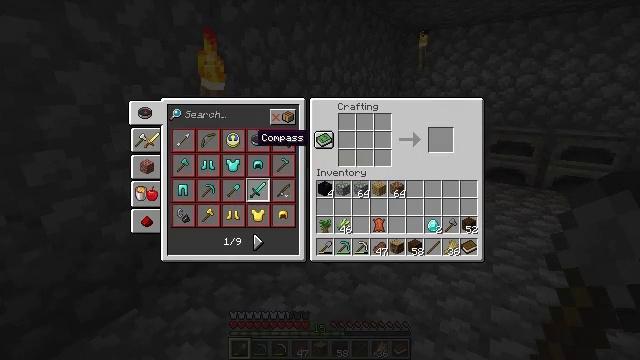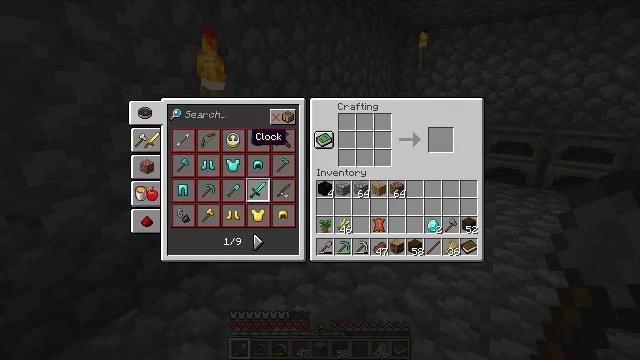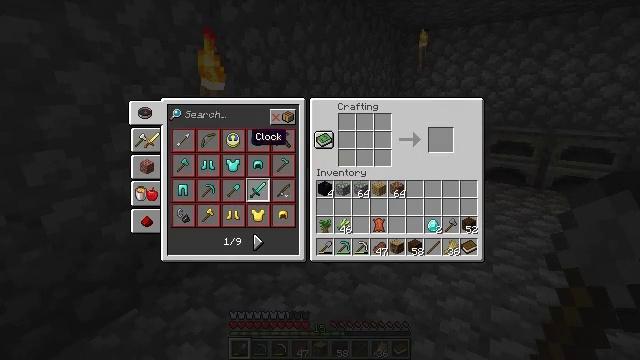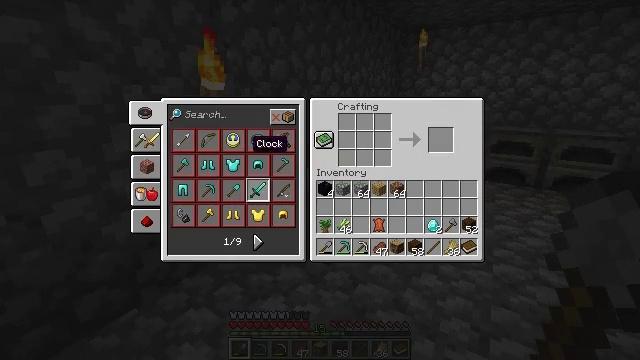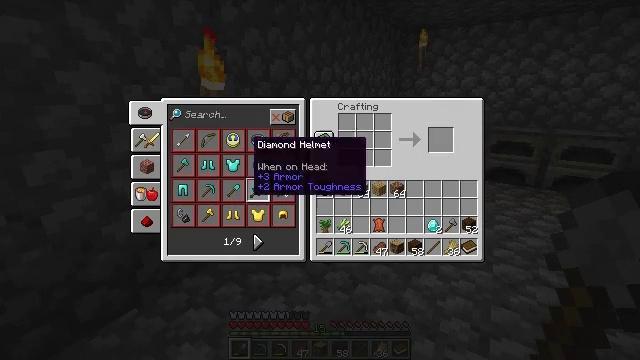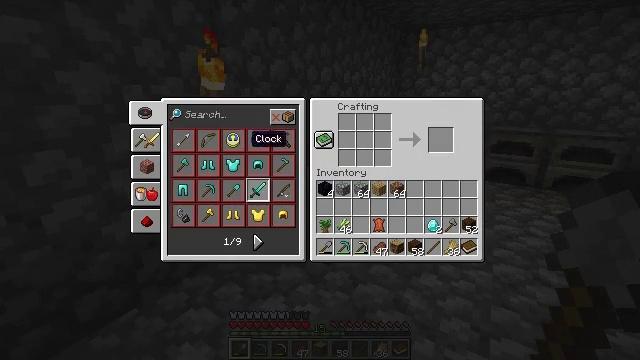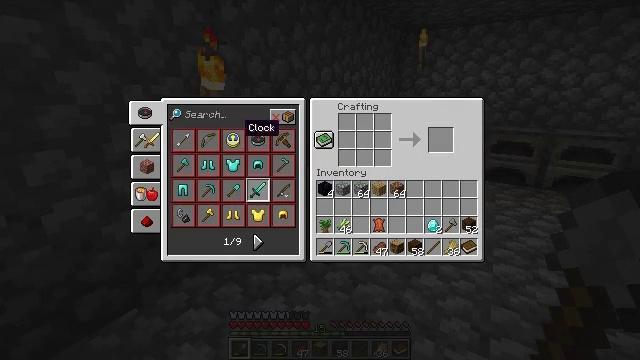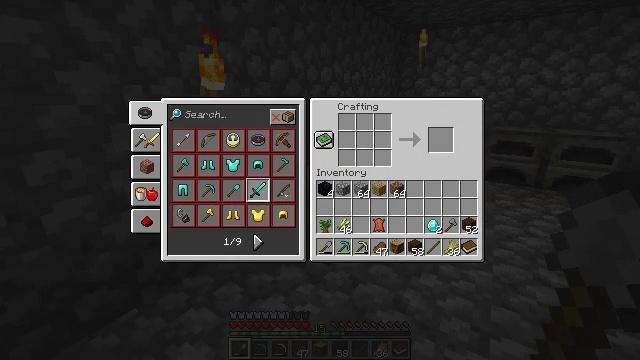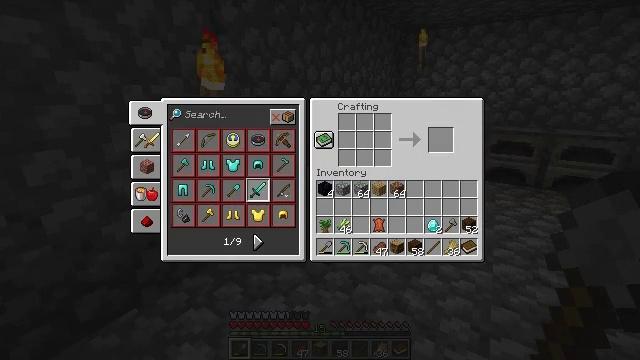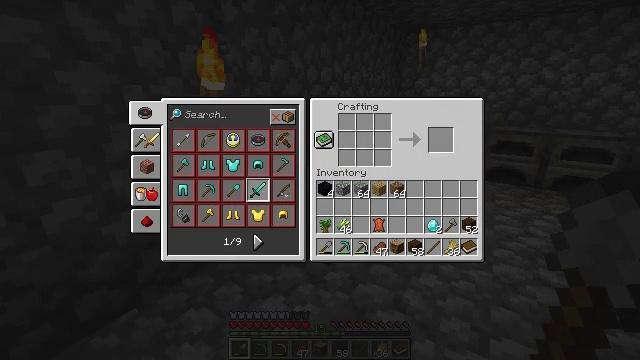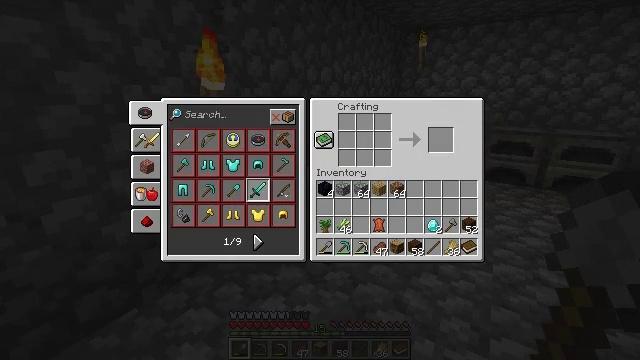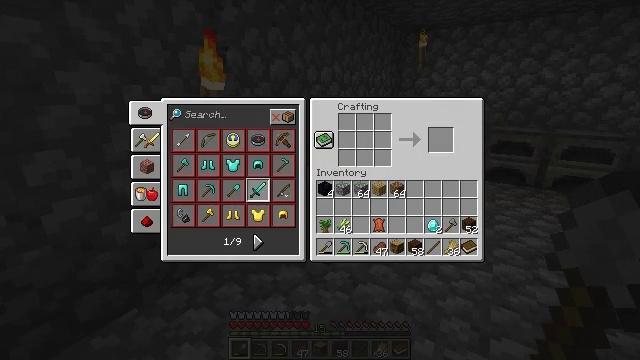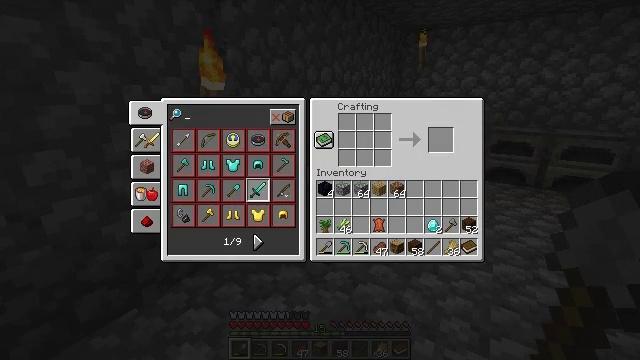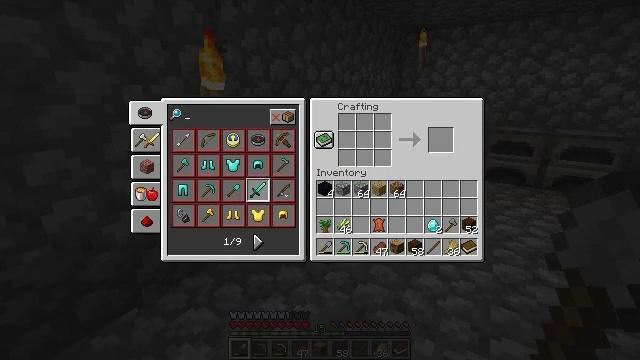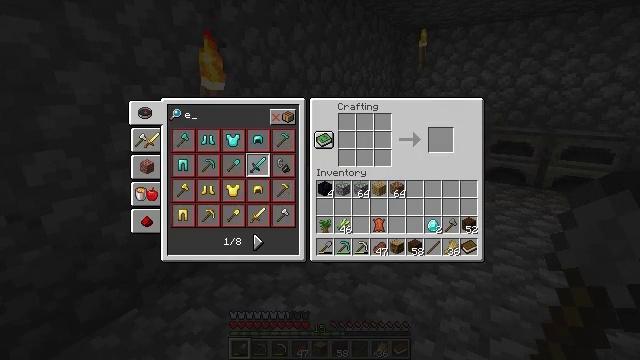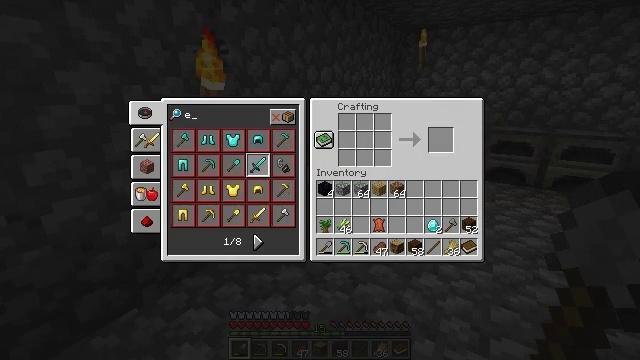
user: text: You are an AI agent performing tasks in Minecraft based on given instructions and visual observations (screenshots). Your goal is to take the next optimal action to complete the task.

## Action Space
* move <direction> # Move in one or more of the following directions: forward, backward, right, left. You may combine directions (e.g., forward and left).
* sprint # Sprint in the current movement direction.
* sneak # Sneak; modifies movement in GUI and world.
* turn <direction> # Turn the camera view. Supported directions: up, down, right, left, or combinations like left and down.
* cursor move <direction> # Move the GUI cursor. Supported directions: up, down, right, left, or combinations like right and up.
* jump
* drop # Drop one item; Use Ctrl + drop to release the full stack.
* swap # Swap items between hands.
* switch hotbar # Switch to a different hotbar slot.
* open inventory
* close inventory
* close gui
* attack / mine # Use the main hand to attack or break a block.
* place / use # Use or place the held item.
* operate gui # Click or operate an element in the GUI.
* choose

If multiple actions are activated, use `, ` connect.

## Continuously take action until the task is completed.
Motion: motion action
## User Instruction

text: Open a crafting table to create the enchanting table.
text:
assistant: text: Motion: no_op
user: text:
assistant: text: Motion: no_op
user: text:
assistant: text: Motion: cursor move down
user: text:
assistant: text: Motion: no_op
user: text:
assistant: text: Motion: no_op
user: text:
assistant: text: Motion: cursor move left and up
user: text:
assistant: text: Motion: cursor move up
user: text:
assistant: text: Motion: no_op
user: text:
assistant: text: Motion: no_op
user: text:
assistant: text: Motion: no_op
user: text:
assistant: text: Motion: no_op
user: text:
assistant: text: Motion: operate gui
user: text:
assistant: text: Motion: operate gui
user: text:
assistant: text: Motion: operate gui, close inventory
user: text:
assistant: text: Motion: close inventory
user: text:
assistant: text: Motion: close inventory
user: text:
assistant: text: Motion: close inventory
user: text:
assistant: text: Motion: open gui
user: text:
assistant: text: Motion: no_op
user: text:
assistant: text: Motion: no_op
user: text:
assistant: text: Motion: no_op
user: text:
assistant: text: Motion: no_op
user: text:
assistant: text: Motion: no_op
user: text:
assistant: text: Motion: no_op
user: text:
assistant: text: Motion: no_op
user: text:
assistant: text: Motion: no_op
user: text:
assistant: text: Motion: no_op
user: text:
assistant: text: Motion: no_op
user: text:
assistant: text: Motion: cursor move left
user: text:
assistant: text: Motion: cursor move left